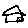
Label: house